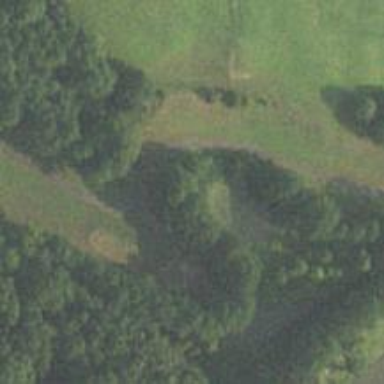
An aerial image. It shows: Path bridge used as golf cartpath.